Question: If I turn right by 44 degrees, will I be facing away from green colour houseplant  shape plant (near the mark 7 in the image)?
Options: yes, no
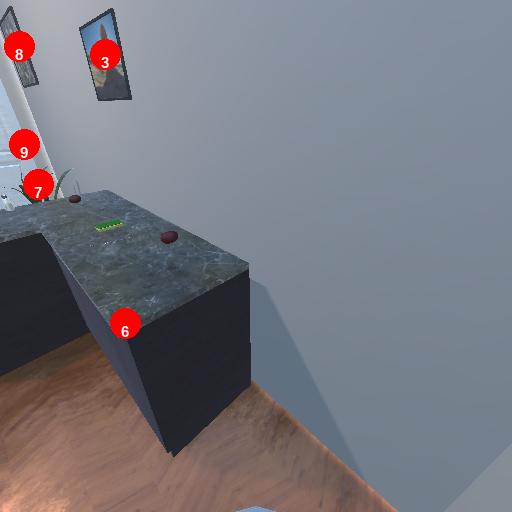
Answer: yes